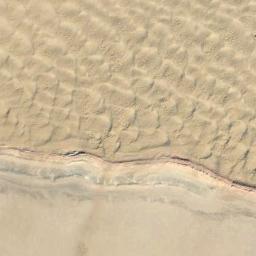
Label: desert